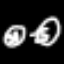
Label: octagon